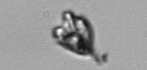
Label: Pyramimonas_longicauda